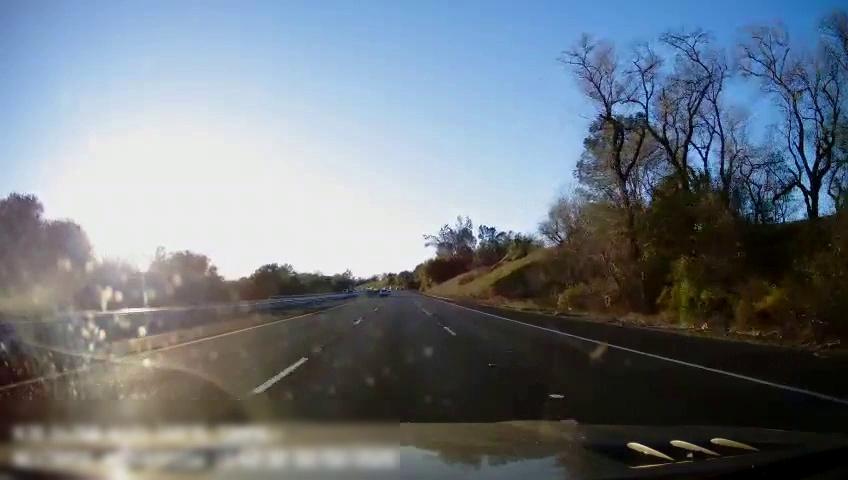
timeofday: Day
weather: Cloudy
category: Drivable Space
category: Vehicles | SUV
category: Lanes | Alternate Lane
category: Lanes | Current Lane
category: Lanes | Current Lane
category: Lanes | Alternate Lane